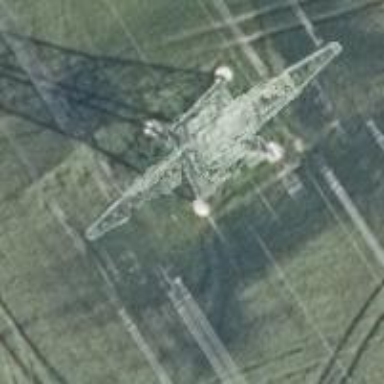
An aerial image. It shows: Power tower.